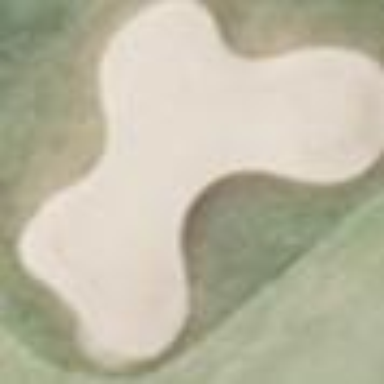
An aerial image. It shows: Golf bunker.